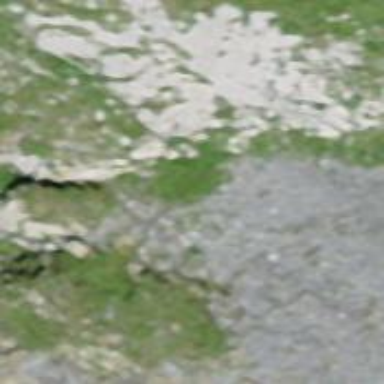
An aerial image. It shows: Natural cliff.